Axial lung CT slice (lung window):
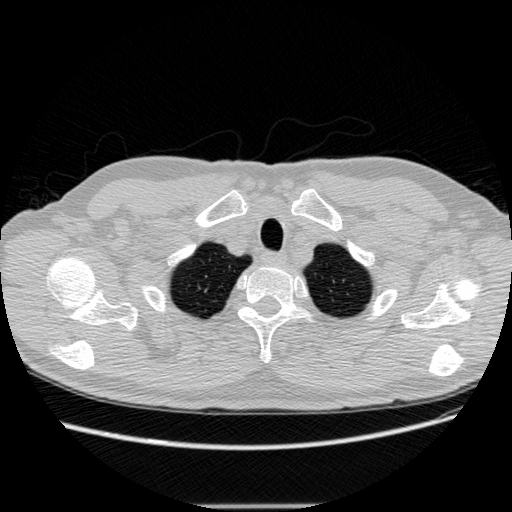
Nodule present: no